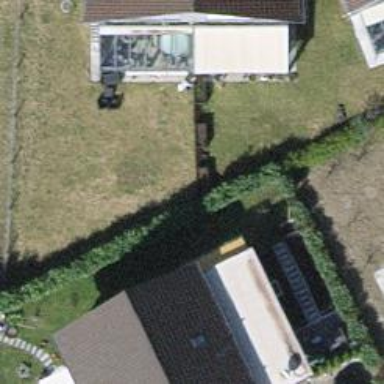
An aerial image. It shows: Hedge acting as barrier.